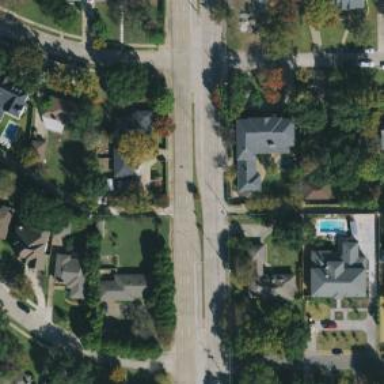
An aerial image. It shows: Secondary road.